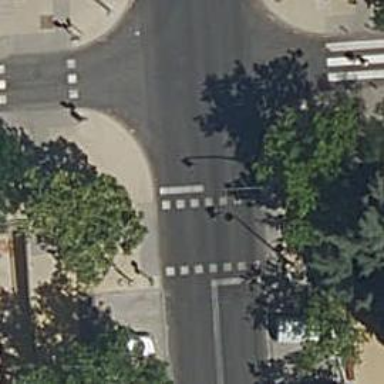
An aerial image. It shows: Road with traffic signals at the crossing.